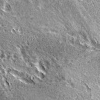
Atmospheric dust classification: not_dusty